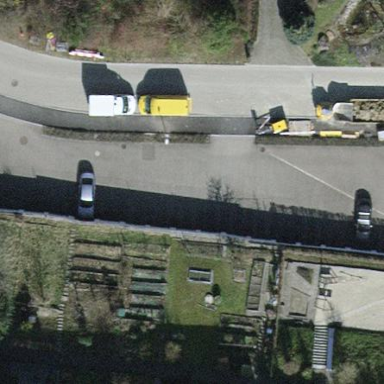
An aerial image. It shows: Group of garages.